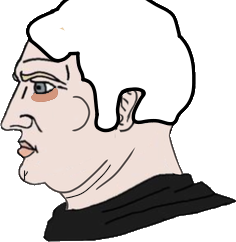
Label: 4_Yes_Chad